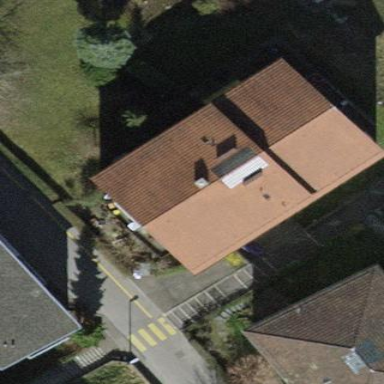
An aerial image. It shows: Building with apartments featuring tiled roof.